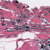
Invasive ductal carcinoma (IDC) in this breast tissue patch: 0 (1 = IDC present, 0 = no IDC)